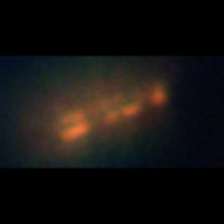
Taxon: Chaetoceros
Group: Diatoms